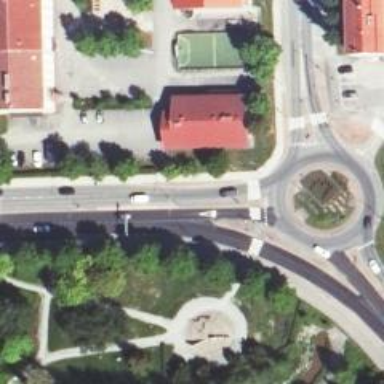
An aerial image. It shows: Zebra crossing with pedestrian island.